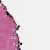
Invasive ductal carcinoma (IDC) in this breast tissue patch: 0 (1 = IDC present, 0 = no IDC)